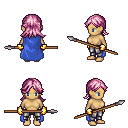
a pixel art fantasy rpg character, female body template, human, tanned skin, blue cape, metal pants, pink loose hair, gold gloves, spear, four views (front, back, left, right), 2x2 character sprite sheet, small pixel art, hard edges, no anti-aliasing